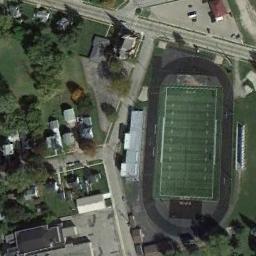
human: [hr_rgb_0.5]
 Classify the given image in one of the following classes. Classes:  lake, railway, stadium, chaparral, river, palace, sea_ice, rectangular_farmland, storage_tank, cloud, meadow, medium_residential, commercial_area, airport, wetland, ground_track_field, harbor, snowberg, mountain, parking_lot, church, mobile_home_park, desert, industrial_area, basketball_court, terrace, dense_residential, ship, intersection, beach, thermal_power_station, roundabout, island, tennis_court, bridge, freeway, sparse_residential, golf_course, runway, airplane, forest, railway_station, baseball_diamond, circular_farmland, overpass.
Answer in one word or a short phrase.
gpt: ground_track_field